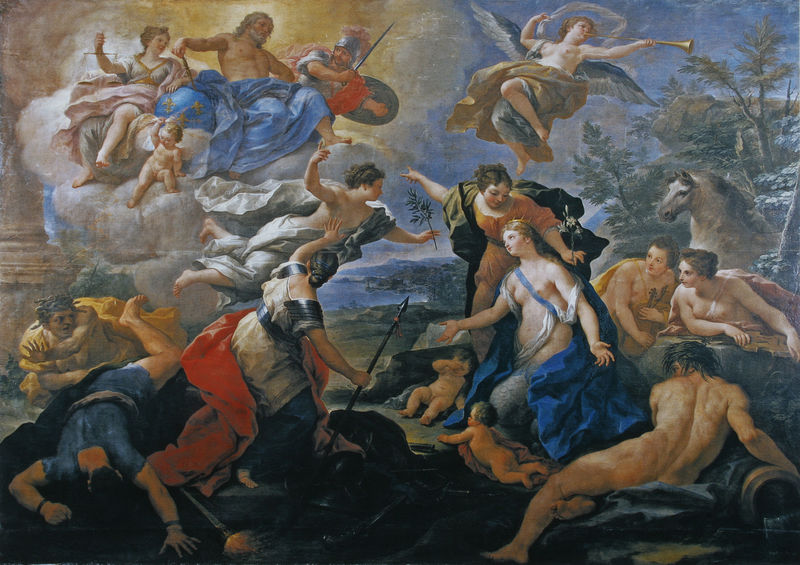
Titel: Allegorie auf ein Bündnis zwischen Frankreich und Neapel
Künstler: Paolo de Matteis
Standort: Mainz
Institution: Landesmuseum
Schlagwörter: akt, baum, blau, dunkel, flügel, fuß, gemälde, gott, gruppe, himmel, kampf, kopf, körper, mann, meer, nackt, schatten, umhang, wasser, weiß, wolken, bäume, fluss, frauen, gelb, grün, menschen, mädchen, ufer, bewegung, braun, brust, busen, finger, frankreich, frau, grau, hell, hintergrund, kleid, licht, männer, orange, rücken, schwarz, rot, tier, tuch, wolke, menge, gericht, richter, arm, arme, falten, stein, tod, gesten, hals, erde, horizont, nass, sonne, land, gewand, gold, stoff, tücher, gewänder, kind, pflanzen, rosa, wald, fliegen, kinder, pferd, engel, putto, bein, brüste, küste, enge, baby, flattern, schlacht, lanze, soldaten, zeigen, flucht, wei, leiber, nacktheit, paradies, schild, waage, zweig, schweben, babys, weinen, schilder, waffen, knien, soldat, kugel, helm, herrscher, allegorie, lorbeer, mythologie, lilie, rüstung, schimmel, gerechtigkeit, justiz, geflügel, christus, götter, zeus, griechisch, sturz, eros, königin, heilige, speer, fanfare, deuten, göttervater, hera, juno, jupiter, amor, posaune, putten, maria, david, hinfallen, babies, sexy, mars, putti, athene, pegasus, gestürzt, blasen, gefallen, nike, säugling, justitia, grundfarben, friede, schilde, trompete, pallas, gottvater, ölzweig, roter umhang, eroten, flugverkehr, ares, bläser, fama, menchen, flussgott, säuglinge, sabinerinnen, fallens, iuno, zeigefigur, lorbeerzweig, engelein